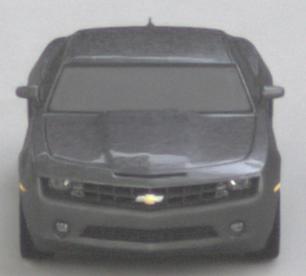
Make: Chevrolet
Model: Camaro Cabriolet 6.2 V8
Detailed model: Camaro (V) Coupé
Model produced from: 2011/09
Model produced until: 2014/02
Doors: 2
Color: gray
Road condition: dry road
Daytime: morning or afternoon
Contrast: low contrast